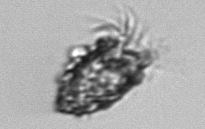
Label: Tintinnopsis